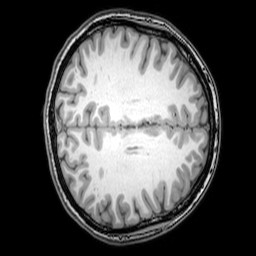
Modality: T1w
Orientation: axial
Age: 22
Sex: female
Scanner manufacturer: philips
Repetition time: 0.008144 s
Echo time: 0.00374 s